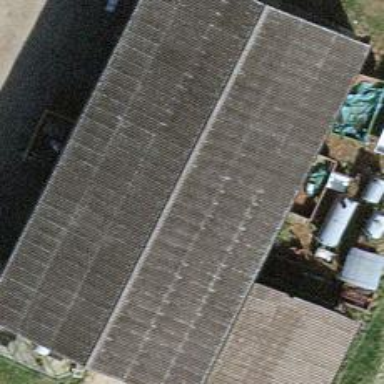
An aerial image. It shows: Farm auxiliary building.